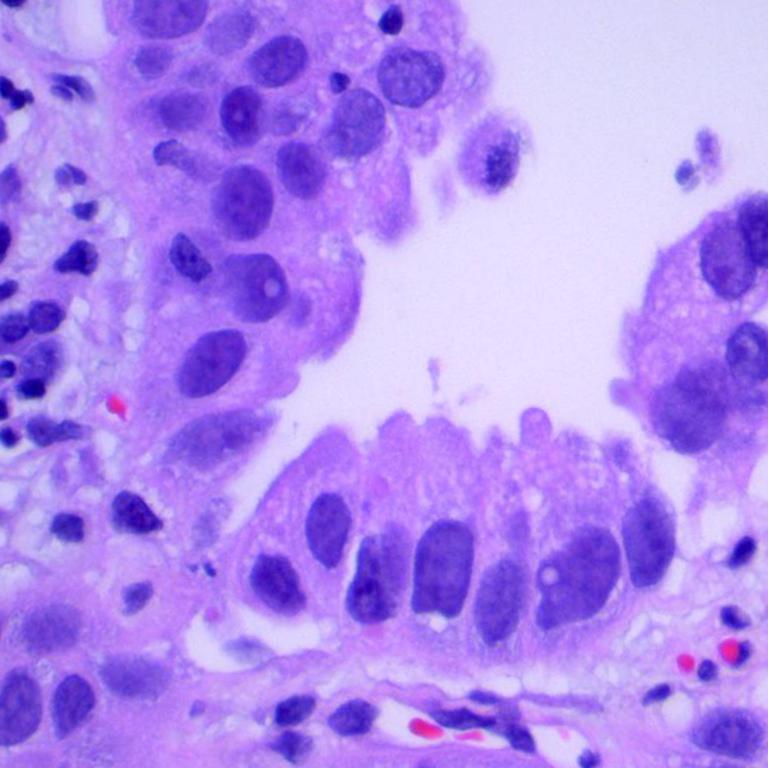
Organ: lung
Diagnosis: adenocarcinomas